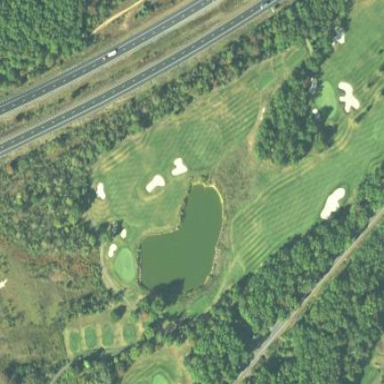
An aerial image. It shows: Golf fairway surrounded by grass.